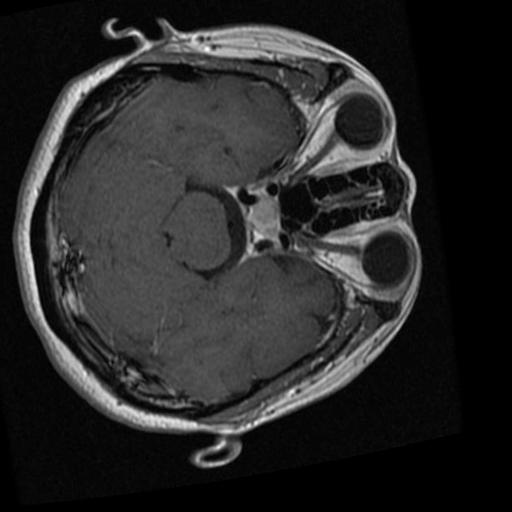
Label: brain_tumor